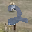
Label: 2